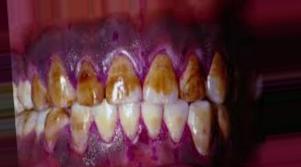
Condition: Tooth Discoloration